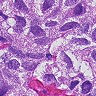
Metastatic tissue present: yes